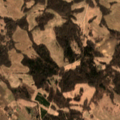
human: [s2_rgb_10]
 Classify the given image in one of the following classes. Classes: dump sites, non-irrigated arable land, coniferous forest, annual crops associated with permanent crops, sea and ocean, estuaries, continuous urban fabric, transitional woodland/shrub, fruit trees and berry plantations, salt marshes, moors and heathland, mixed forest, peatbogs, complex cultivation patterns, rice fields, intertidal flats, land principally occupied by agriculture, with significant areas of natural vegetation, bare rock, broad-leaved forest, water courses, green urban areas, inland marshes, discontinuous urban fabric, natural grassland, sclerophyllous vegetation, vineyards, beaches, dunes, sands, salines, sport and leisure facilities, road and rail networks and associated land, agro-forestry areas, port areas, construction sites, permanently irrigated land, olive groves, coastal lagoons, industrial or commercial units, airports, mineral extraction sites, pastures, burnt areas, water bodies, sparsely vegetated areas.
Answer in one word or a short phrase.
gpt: non-irrigated arable land, land principally occupied by agriculture, with significant areas of natural vegetation, broad-leaved forest